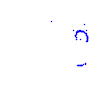
Particle: kaon